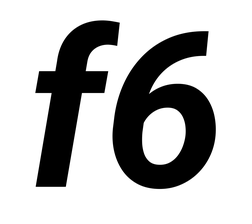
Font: Roboto-Italic_Bold_Italic